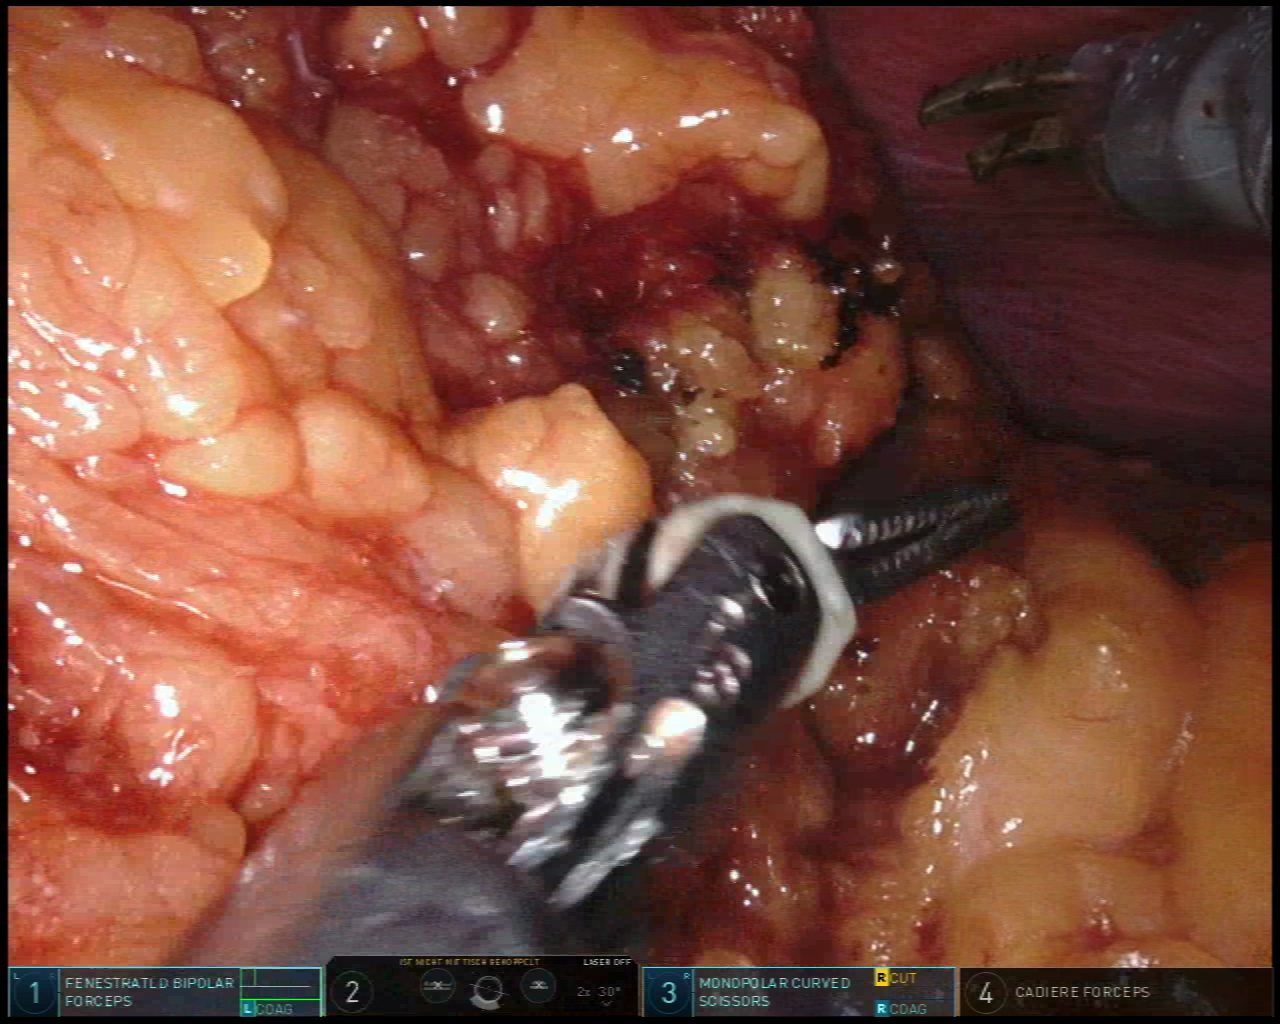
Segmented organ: abdominal_wall
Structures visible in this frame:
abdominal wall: yes
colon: no
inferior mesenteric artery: no
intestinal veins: no
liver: no
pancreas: no
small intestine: no
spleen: no
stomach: no
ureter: no
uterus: no
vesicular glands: no